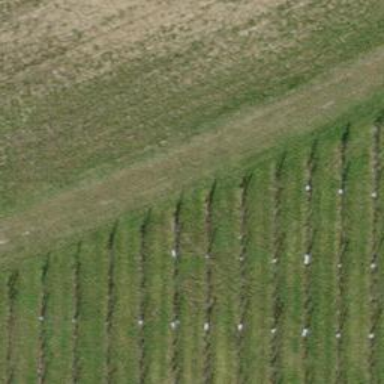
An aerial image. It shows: Grassy track with grade3 tracktype.